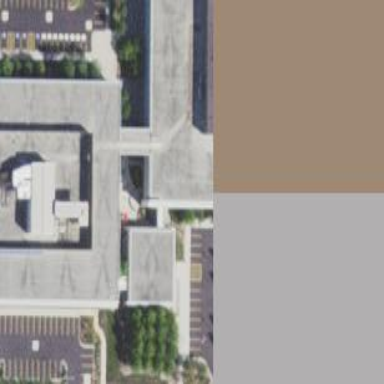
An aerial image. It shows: Office building.